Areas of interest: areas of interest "Industrial Park"
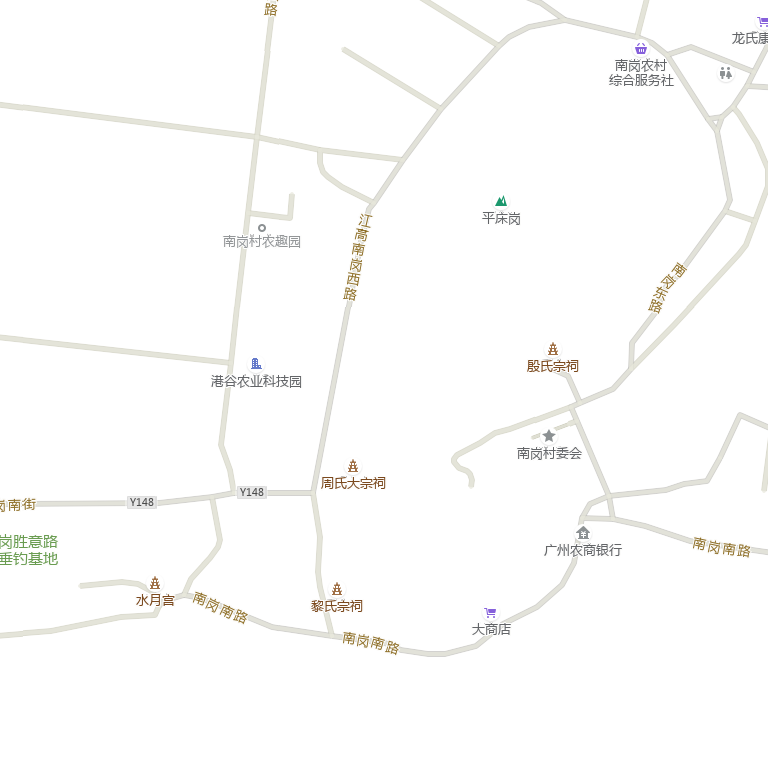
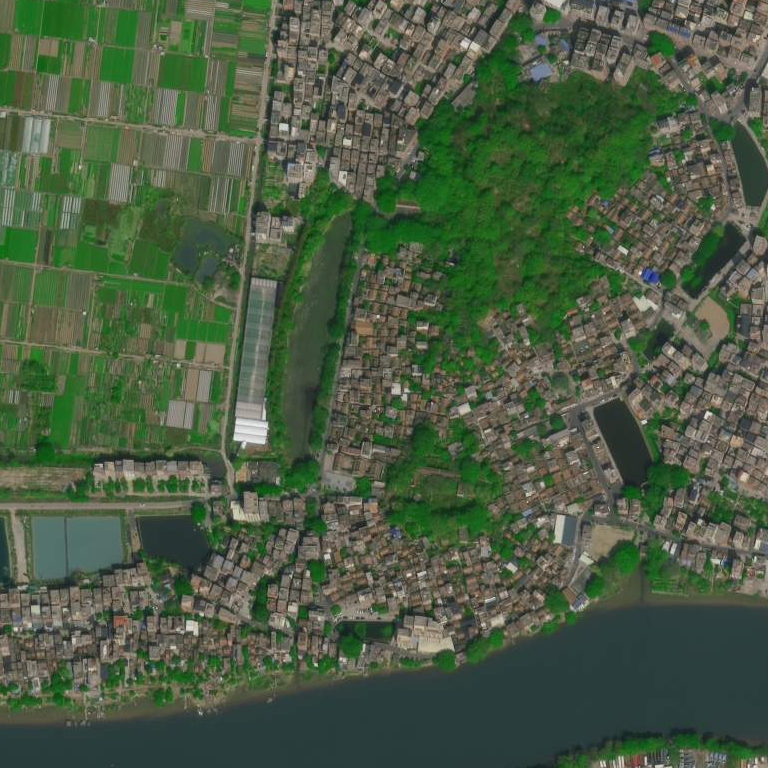